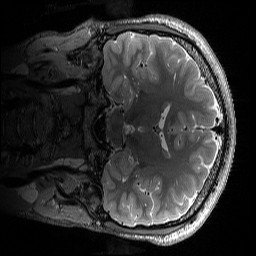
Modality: T2w
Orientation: coronal
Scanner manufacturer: siemens
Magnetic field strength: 3 T
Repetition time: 3.2 s
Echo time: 0.565 s